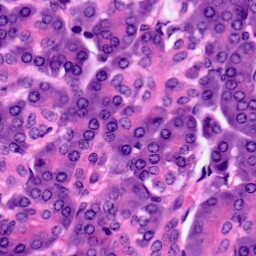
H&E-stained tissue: Pancreatic